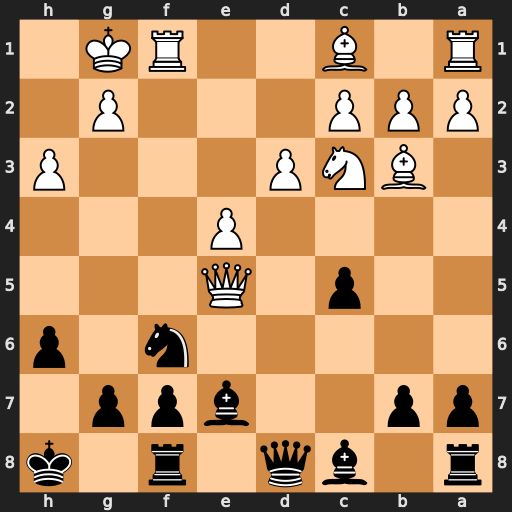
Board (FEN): r1bq1r1k/pp2bpp1/5n1p/2p1Q3/4P3/1BNP3P/PPP3P1/R1B2RK1
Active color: b
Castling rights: -
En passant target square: -
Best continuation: Bd6 Qxf6 gxf6